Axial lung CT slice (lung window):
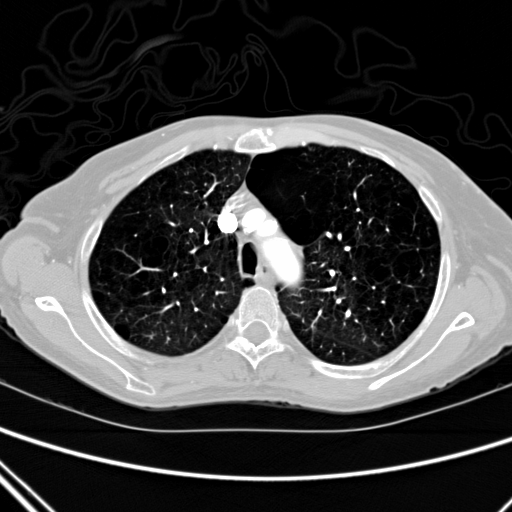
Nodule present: no